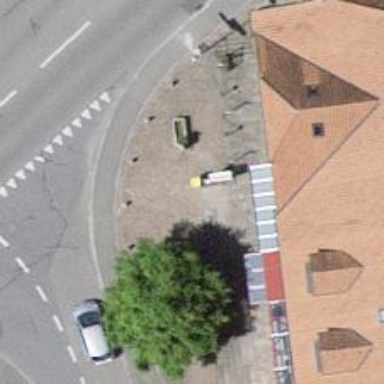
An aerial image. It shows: Post box is visible.